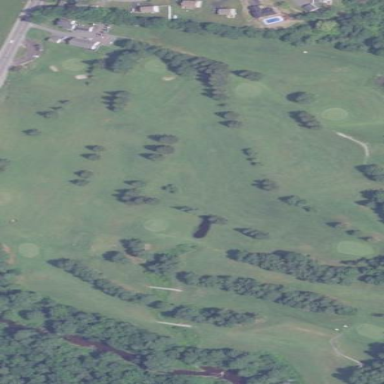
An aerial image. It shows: Golf course surrounded by greenery.